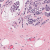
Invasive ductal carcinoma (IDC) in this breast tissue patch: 1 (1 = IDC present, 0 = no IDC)